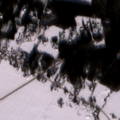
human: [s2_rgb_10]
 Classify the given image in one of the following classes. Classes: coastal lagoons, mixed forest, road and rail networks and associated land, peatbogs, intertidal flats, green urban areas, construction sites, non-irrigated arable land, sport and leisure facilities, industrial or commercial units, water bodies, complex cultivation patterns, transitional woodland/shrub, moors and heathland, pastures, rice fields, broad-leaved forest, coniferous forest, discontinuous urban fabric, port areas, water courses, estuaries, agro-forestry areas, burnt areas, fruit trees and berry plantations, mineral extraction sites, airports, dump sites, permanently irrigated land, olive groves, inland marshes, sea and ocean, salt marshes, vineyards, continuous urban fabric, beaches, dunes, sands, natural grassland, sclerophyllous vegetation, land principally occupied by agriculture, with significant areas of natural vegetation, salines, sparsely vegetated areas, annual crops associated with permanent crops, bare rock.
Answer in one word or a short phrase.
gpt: discontinuous urban fabric, non-irrigated arable land, coniferous forest